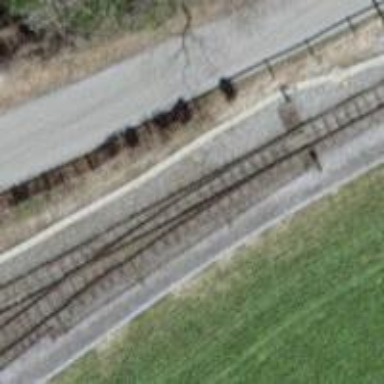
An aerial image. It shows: Railway switch.